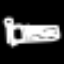
Label: bed